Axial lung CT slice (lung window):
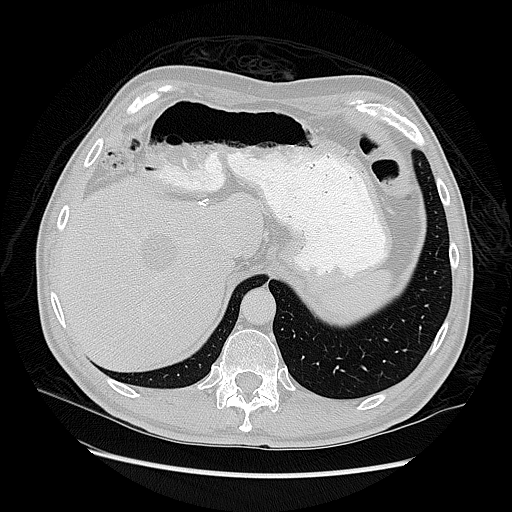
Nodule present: no